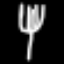
Label: fork